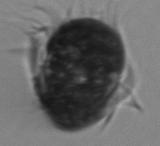
Label: Mesodinium